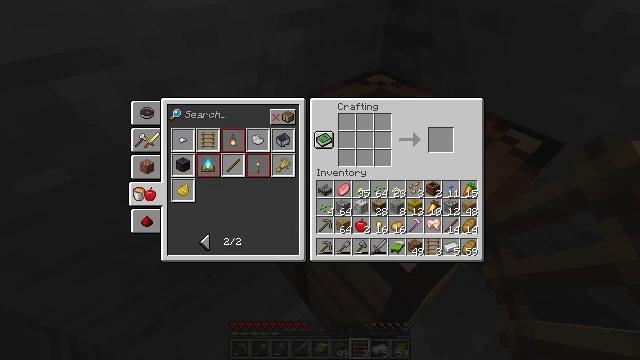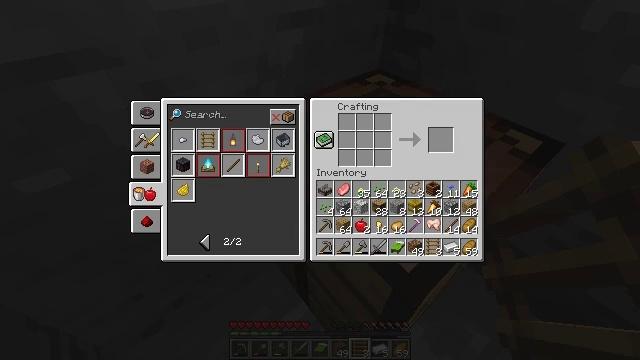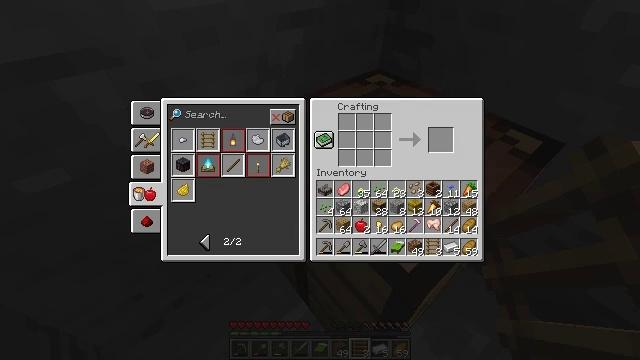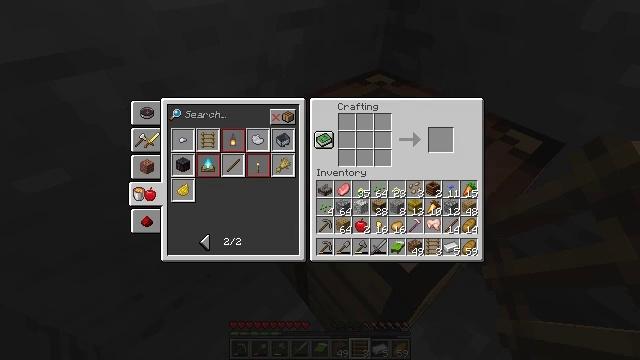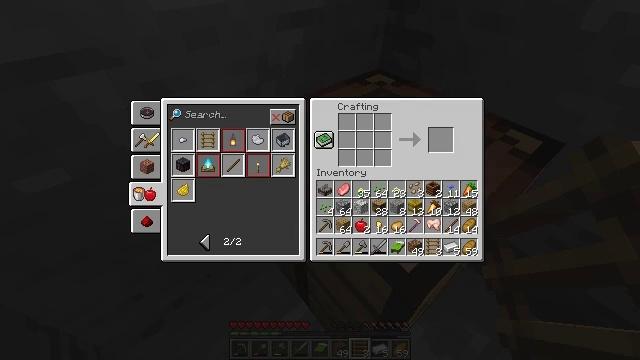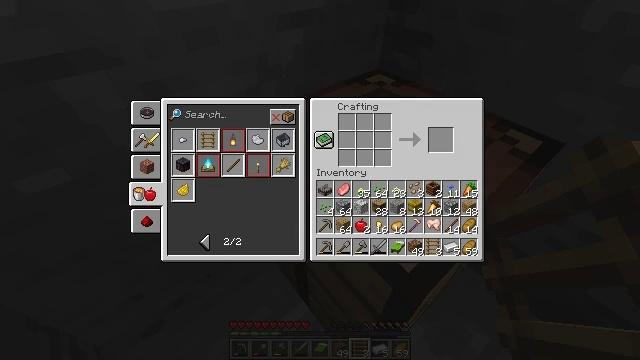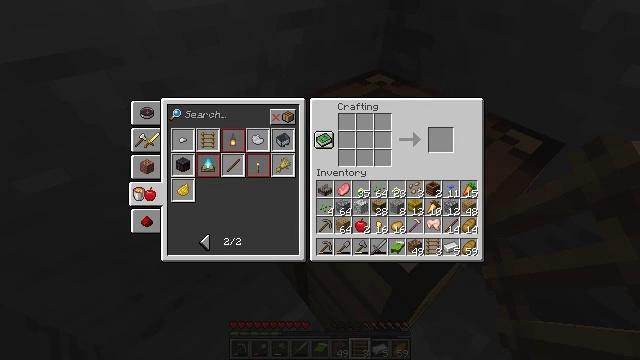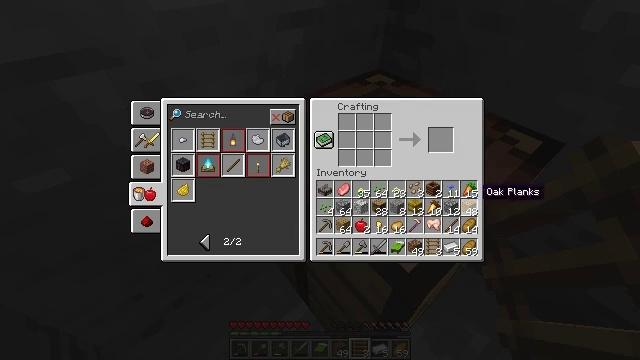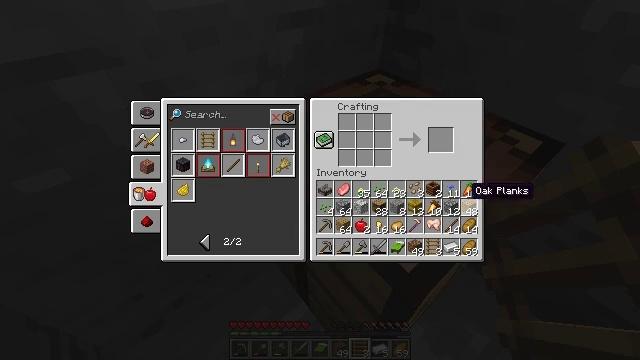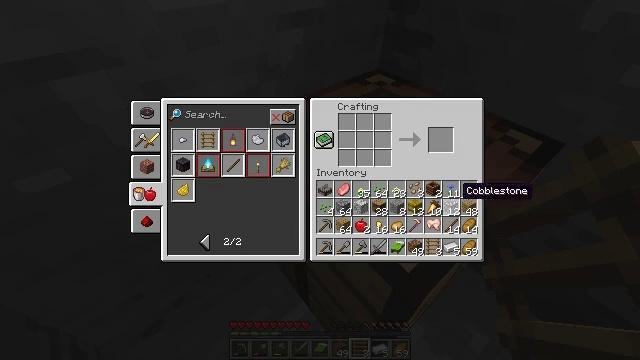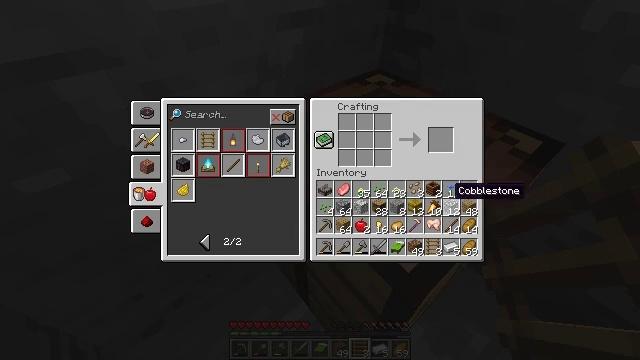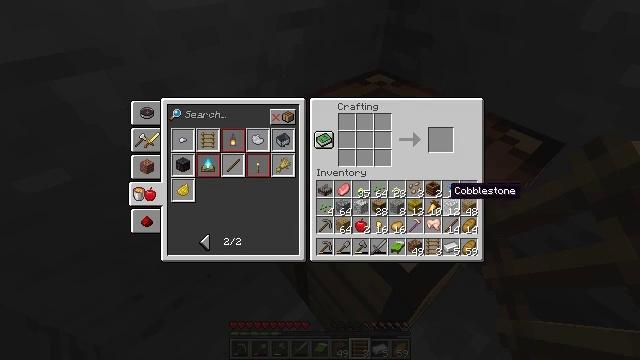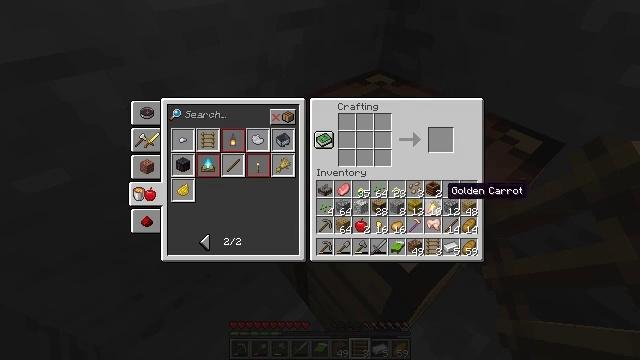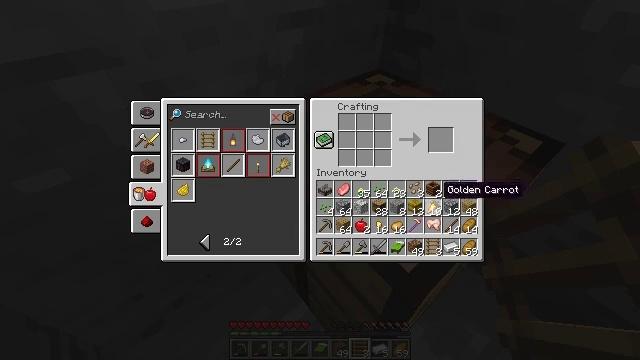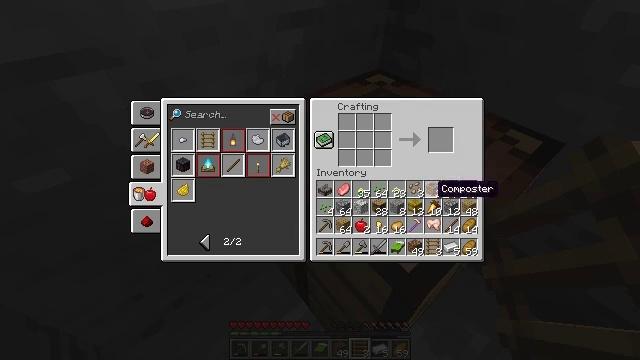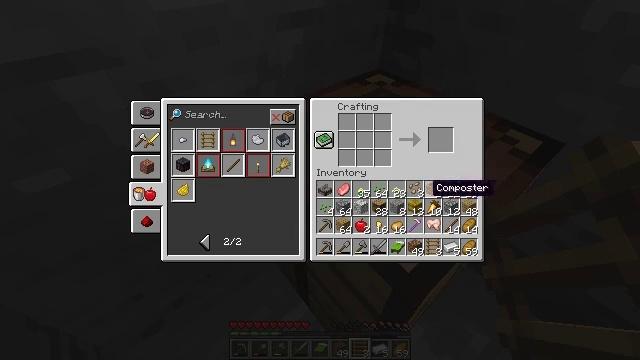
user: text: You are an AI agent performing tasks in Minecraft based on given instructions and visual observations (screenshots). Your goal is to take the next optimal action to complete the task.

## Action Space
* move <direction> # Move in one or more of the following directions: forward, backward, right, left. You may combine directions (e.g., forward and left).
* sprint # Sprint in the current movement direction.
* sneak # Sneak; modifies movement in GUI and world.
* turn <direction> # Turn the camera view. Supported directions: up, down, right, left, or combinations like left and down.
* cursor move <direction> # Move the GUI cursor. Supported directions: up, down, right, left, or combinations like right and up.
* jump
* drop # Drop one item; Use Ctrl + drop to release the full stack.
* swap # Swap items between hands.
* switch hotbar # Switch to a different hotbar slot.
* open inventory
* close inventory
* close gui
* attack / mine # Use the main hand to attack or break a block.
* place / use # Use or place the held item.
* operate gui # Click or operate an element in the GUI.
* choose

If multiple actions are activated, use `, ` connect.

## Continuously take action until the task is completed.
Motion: motion action
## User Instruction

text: Remove a stonecutter from the inventory.
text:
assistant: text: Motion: no_op
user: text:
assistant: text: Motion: no_op
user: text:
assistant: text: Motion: no_op
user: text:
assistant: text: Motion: no_op
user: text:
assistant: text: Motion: no_op
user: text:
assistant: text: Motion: no_op
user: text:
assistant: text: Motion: no_op
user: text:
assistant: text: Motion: cursor move left
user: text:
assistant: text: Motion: cursor move left
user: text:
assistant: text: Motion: cursor move left
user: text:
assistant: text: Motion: no_op
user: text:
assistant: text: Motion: no_op
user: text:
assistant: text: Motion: no_op
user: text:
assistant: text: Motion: no_op
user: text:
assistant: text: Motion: no_op
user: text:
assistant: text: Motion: no_op
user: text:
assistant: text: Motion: no_op
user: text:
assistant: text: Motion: no_op
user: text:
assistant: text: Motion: no_op
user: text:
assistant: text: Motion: no_op
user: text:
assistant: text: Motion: no_op
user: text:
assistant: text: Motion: no_op
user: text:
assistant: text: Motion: no_op
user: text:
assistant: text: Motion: no_op
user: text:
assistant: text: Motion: no_op
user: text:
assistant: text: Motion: no_op
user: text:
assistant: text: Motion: cursor move left
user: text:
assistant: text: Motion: cursor move left
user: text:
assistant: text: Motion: no_op
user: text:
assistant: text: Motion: no_op